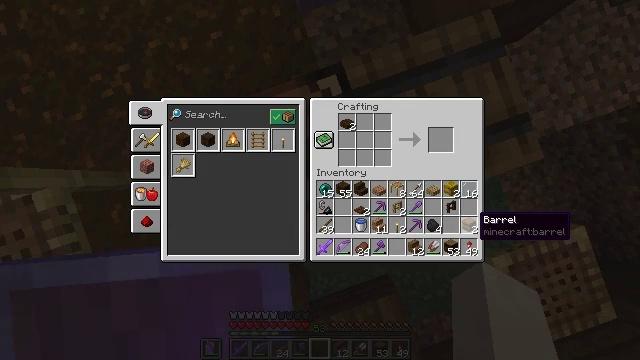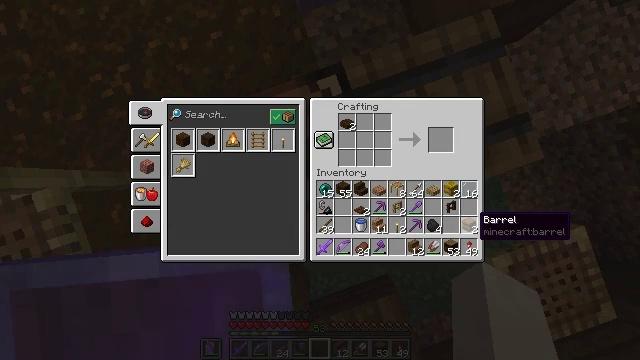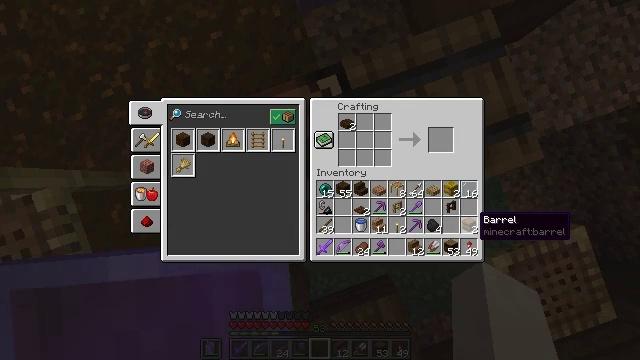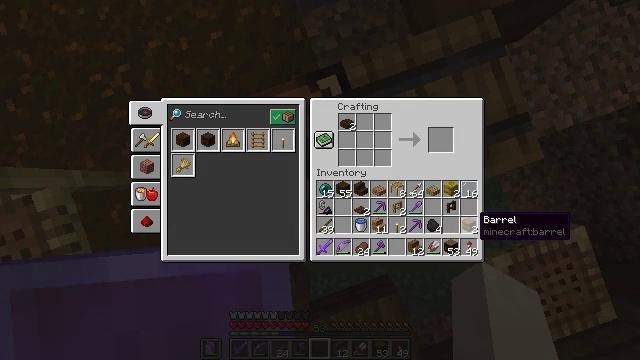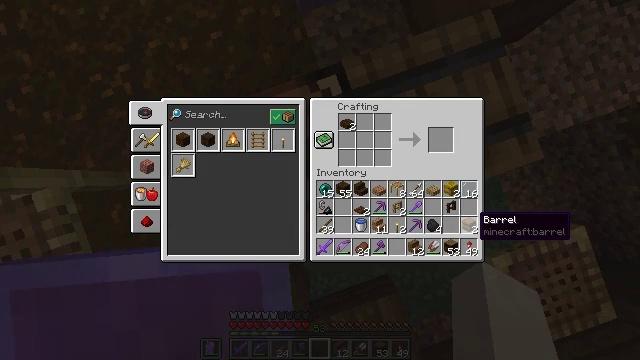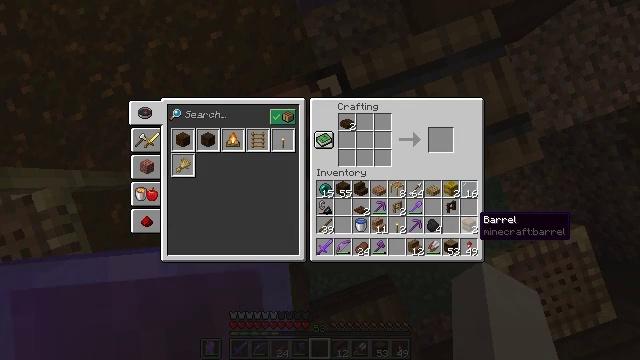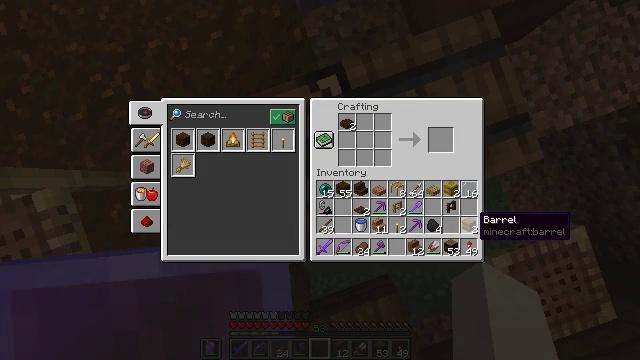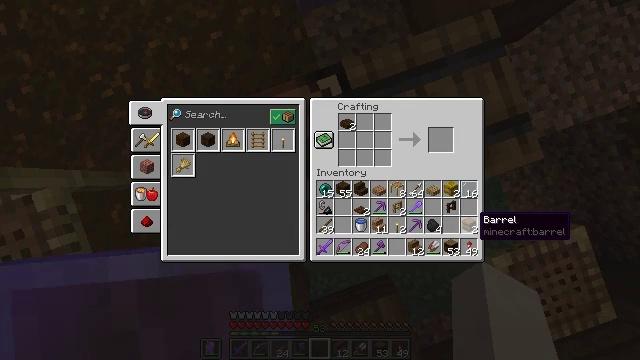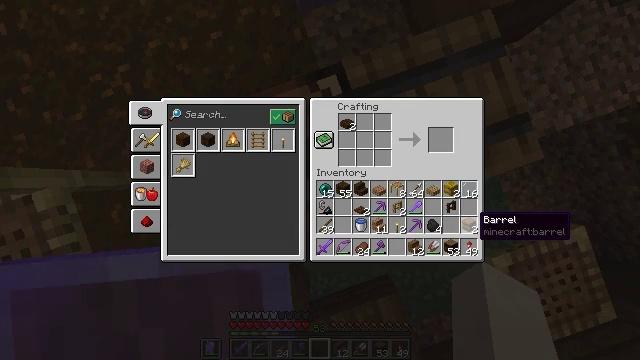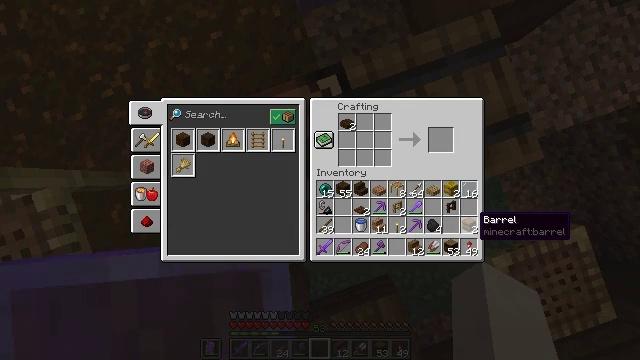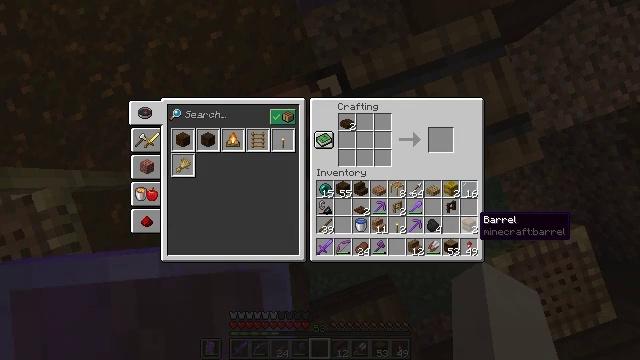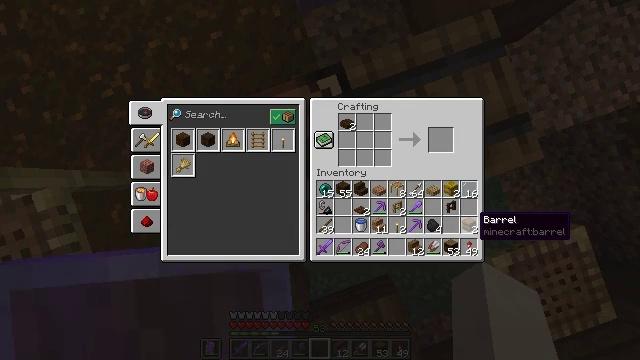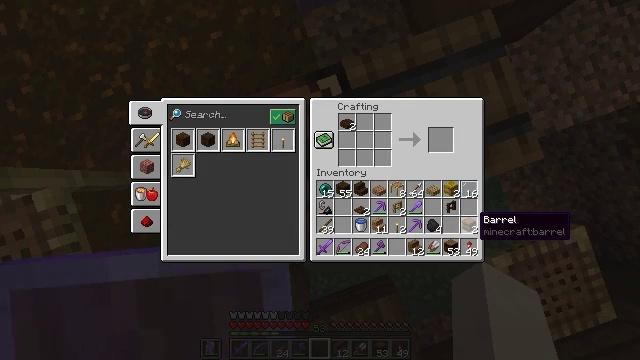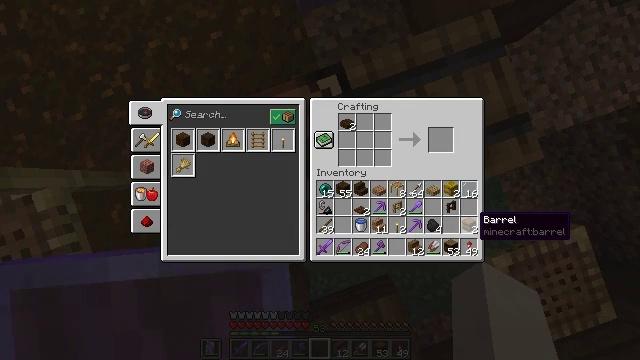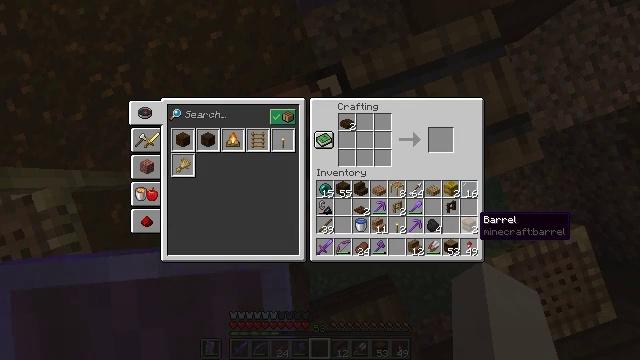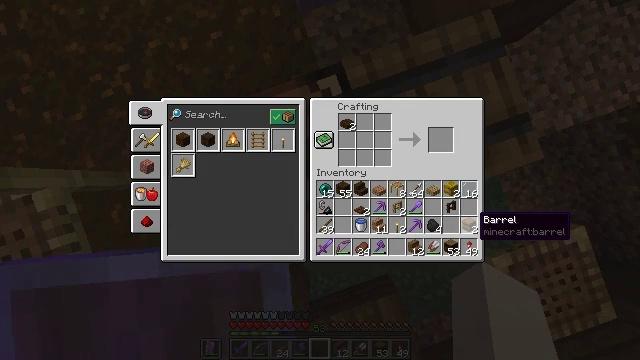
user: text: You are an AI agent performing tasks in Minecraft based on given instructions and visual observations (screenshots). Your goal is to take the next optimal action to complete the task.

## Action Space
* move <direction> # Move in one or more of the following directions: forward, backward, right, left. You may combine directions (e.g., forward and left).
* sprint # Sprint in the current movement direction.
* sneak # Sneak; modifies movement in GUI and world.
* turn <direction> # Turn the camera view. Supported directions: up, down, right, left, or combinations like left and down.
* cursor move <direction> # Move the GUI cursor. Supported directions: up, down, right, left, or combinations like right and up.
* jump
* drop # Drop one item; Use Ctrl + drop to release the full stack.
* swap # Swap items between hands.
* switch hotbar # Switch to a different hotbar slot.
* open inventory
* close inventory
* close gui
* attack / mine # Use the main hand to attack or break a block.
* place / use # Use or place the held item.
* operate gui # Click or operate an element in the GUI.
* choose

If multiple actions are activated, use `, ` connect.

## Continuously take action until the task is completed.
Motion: motion action
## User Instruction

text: Collect books by breaking the bookshelf.
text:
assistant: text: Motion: sneak
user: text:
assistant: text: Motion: sneak
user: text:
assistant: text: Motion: sneak
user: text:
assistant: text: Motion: sneak
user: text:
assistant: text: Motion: sneak
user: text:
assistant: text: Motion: sneak
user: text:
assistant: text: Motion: sneak
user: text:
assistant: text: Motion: sneak
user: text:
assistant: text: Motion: sneak
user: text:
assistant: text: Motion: sneak
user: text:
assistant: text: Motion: sneak
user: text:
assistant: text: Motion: sneak
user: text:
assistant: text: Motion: sneak
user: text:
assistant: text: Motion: sneak
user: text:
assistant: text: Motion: sneak
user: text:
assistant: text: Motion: sneak
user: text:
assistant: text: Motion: sneak
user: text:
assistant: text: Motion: sneak
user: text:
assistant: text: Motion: sneak
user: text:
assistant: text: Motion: sneak
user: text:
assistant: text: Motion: sneak
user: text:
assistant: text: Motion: sneak
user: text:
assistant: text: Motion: sneak
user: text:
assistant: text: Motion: sneak
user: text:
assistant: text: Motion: sneak
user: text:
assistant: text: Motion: sneak
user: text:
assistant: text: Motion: sneak
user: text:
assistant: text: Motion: sneak
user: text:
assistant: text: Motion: sneak
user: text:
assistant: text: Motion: sneak